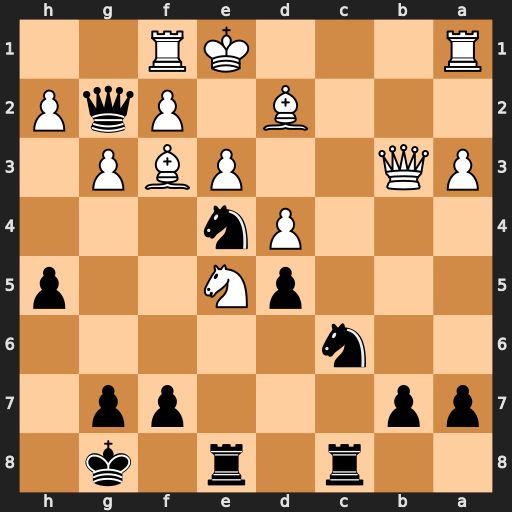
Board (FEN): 2r1r1k1/pp3pp1/2n5/3pN2p/3Pn3/PQ2PBP1/3B1PqP/R3KR2
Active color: b
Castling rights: Q
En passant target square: -
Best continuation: Qxf1+ Kxf1 Nxd2+ Kg2 Nxb3